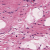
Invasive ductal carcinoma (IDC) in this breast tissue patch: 0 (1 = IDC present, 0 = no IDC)